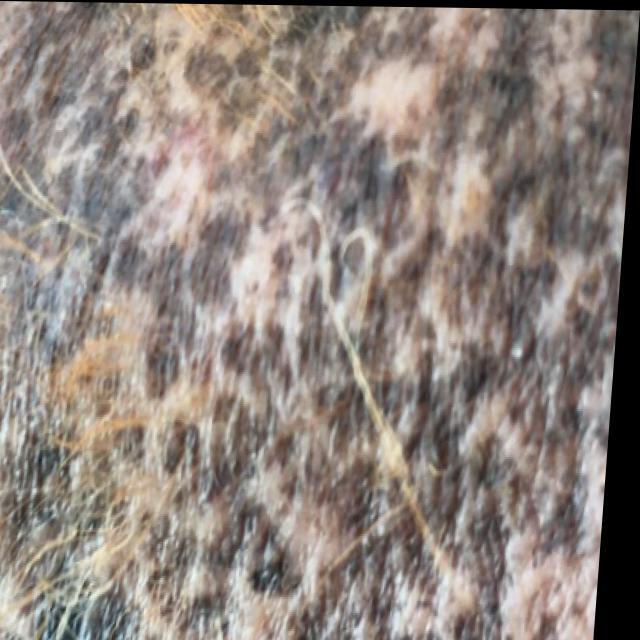
Canine demodicosis (Demodex mange) — caused by Demodex canis mites. Presents with alopecia, follicular papules, pustules, and comedones. Often localized on face and forelimbs.